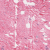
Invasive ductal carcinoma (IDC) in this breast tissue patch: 0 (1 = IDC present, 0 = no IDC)